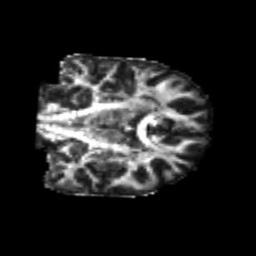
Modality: FA
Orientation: coronal
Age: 23
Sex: male
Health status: healthy
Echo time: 0.074 s